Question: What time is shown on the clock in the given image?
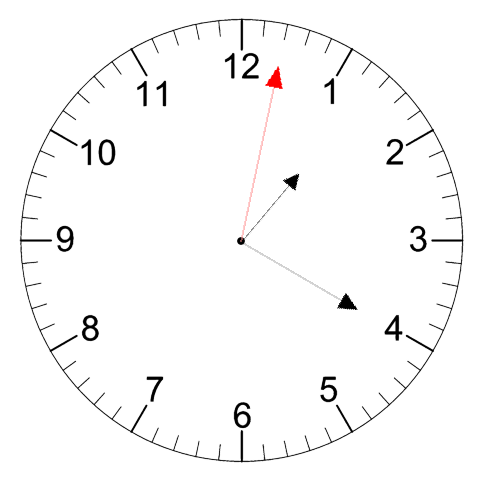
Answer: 01:20:02